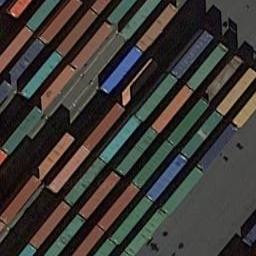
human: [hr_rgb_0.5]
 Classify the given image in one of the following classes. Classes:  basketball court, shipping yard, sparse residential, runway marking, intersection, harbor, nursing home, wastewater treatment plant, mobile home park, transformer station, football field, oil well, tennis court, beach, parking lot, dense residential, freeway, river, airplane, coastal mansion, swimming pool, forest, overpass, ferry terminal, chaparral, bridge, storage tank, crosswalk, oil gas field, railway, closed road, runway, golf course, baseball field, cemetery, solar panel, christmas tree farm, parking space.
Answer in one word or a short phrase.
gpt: shipping yard